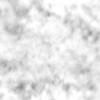
Label: no_change